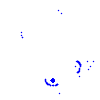
Particle: proton